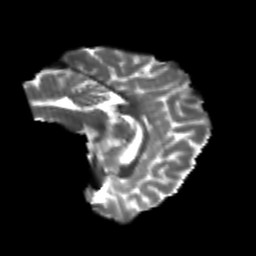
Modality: T2w
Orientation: sagittal
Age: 20
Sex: female
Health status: healthy
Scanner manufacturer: philips
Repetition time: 7.388 s
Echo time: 0.08599 s